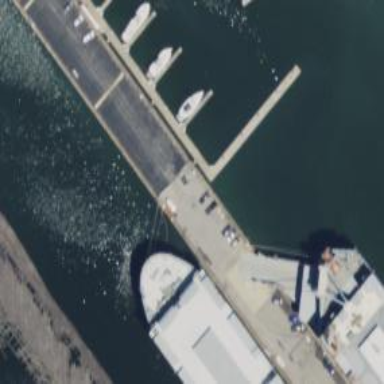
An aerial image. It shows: Man-made pier.